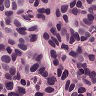
Metastatic tissue present: yes